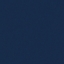
Label: SeaLake